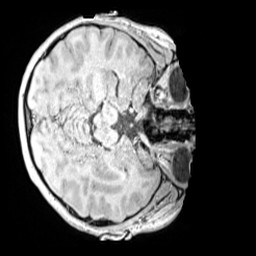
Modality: MP2RAGE
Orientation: axial
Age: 11
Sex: female
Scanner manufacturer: siemens
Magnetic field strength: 3 T
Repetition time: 4 s
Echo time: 0.00299 s